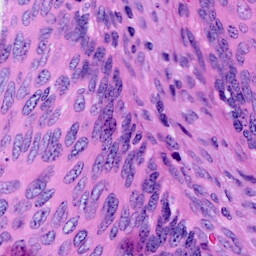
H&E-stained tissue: Cervix